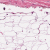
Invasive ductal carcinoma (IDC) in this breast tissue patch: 0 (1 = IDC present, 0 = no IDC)